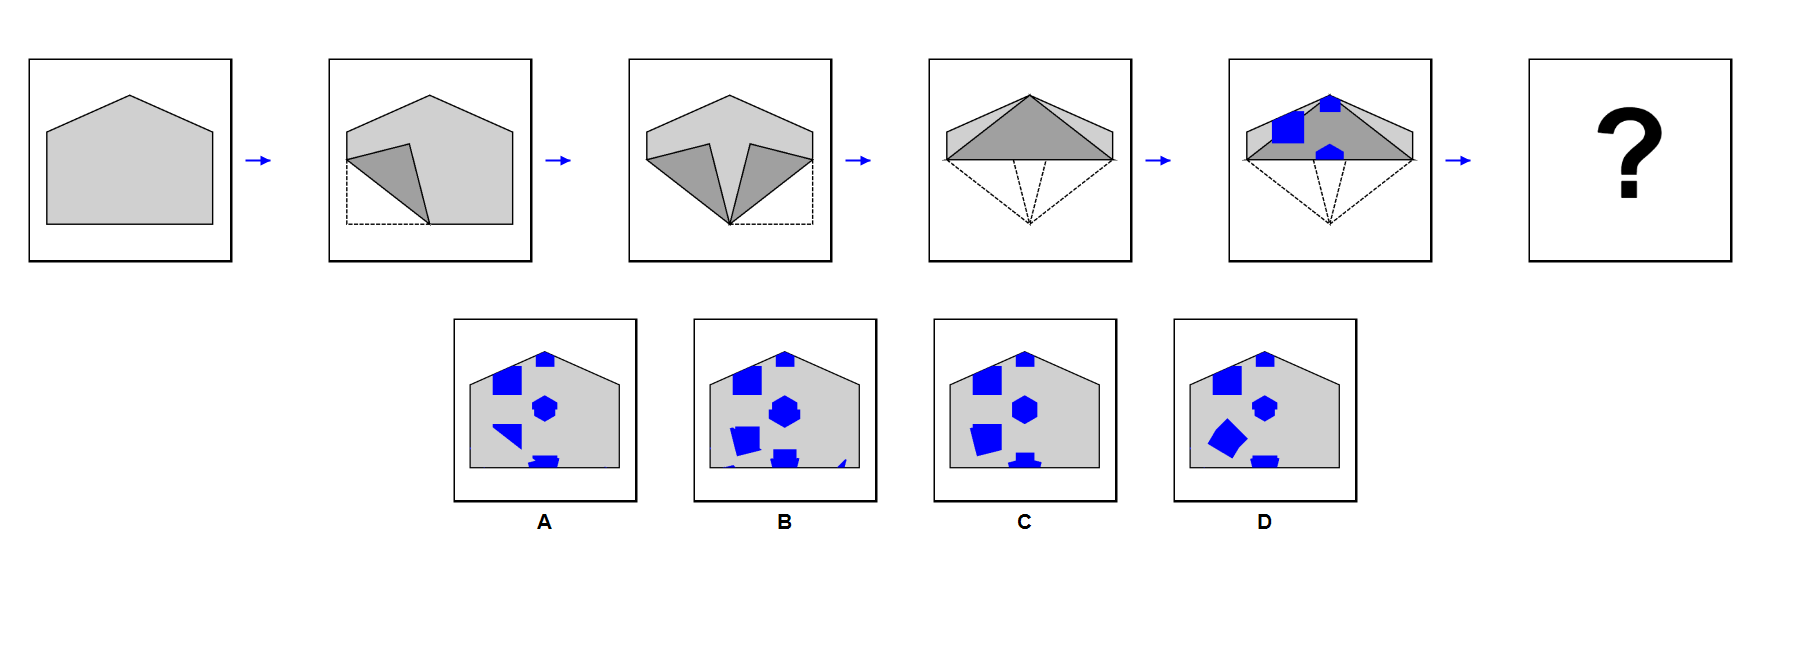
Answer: C